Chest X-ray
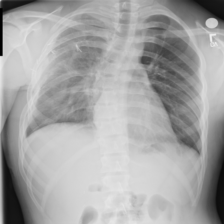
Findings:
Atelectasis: negative
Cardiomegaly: negative
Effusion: negative
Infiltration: negative
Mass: negative
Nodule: negative
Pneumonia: negative
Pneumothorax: negative
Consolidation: negative
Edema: negative
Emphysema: negative
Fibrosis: negative
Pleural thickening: negative
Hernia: negative